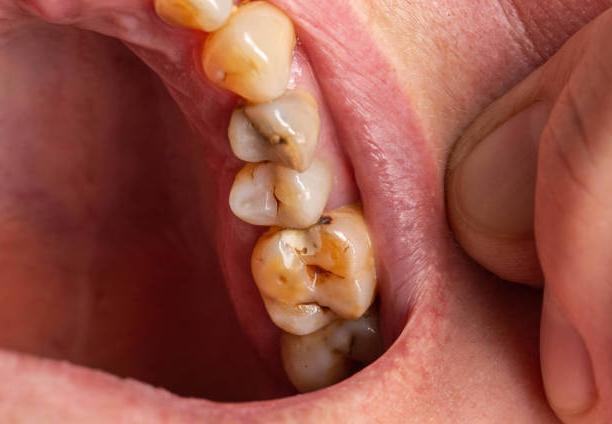
Condition: Calculus